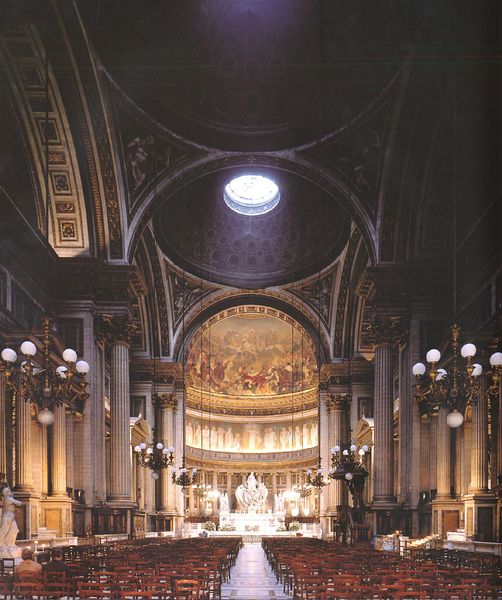
Titel: Église de la Madeleine in Paris
Künstler: Alexandre Vignon
Standort: Paris, St. Madeleine (EU - F - Ile-de-France)
Schlagwörter: laterne, licht, stühle, säulen, teppich, innenraum, kirche, skulptur, schiff, bogen, kuppel, wandmalerei, leuchter, bögen, gang, religion, altar, mittelschiff, altarraum, apsis, chor, abtei, vierung, kannelur, chorraum, archtitektur, kugellampe, sakrale, kugelleuchter